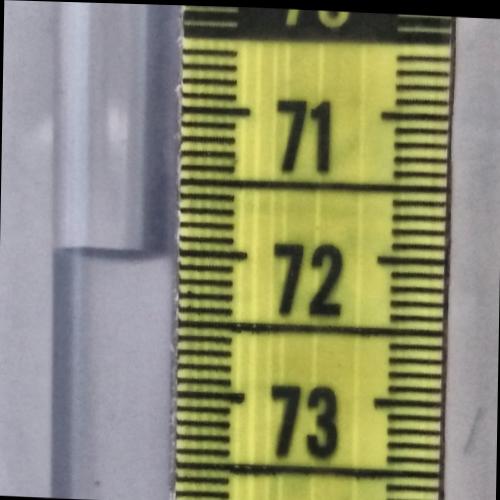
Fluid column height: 72.0 cm